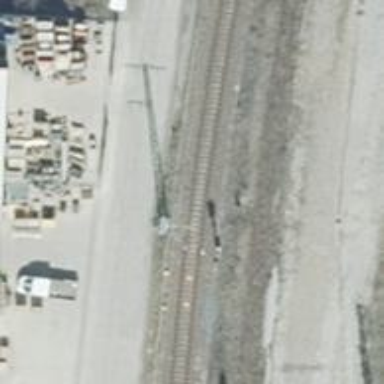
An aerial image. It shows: Railway signal with block marker.